Chest X-ray:
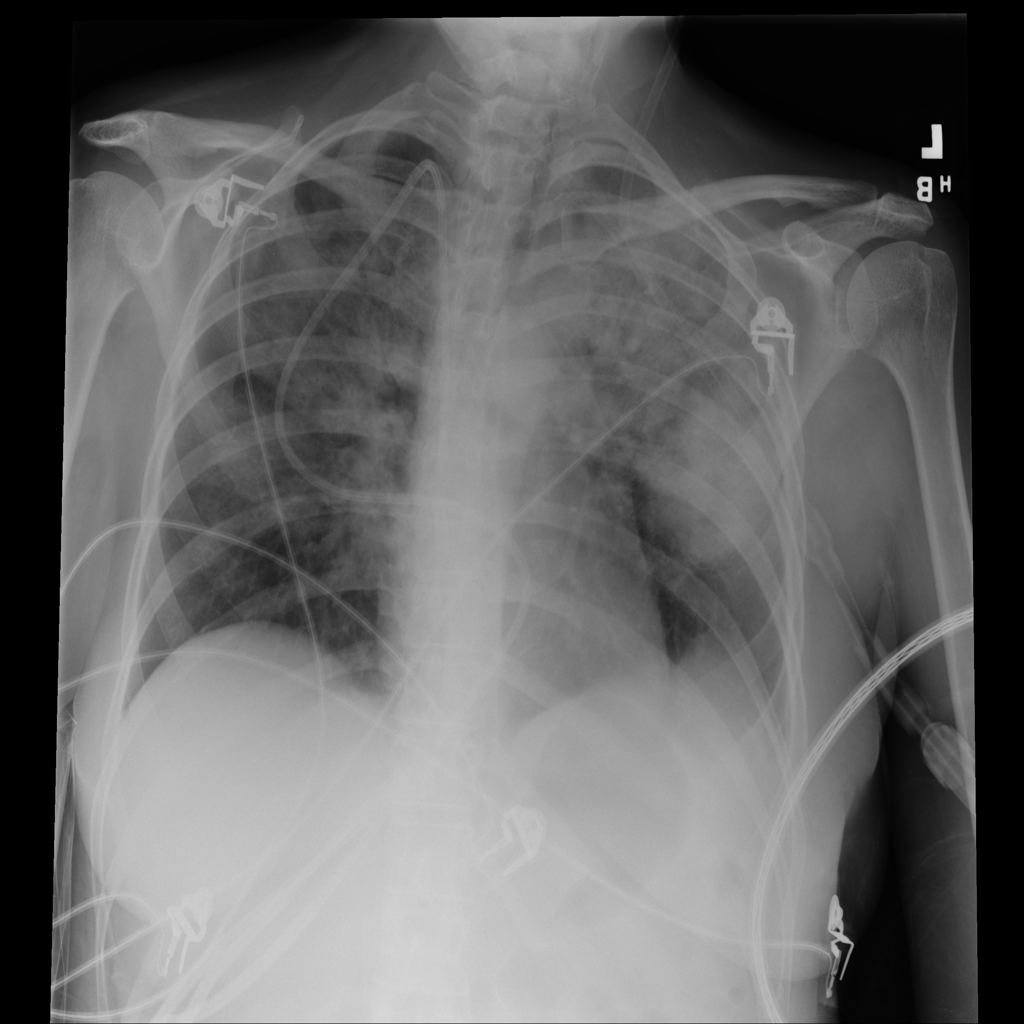
Findings: Consolidation, Effusion
No abnormal finding: no